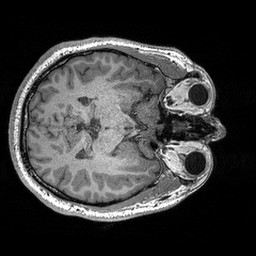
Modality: T1w
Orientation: axial
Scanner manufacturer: siemens
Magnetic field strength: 3 T
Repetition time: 2.3 s
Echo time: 0.00298 s